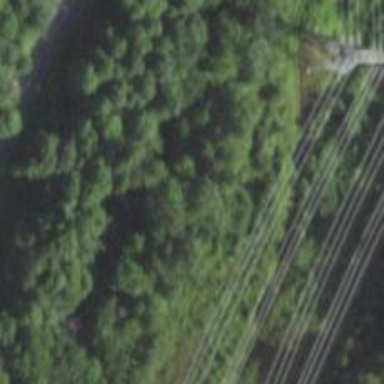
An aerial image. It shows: Asphalt path parallel to abandoned railway.